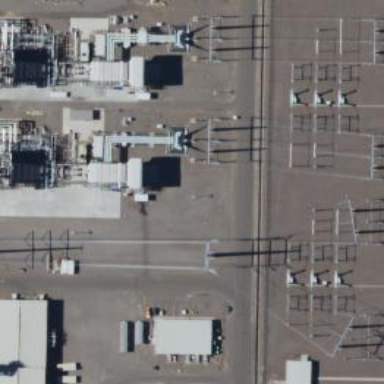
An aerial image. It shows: Gas-powered generator.